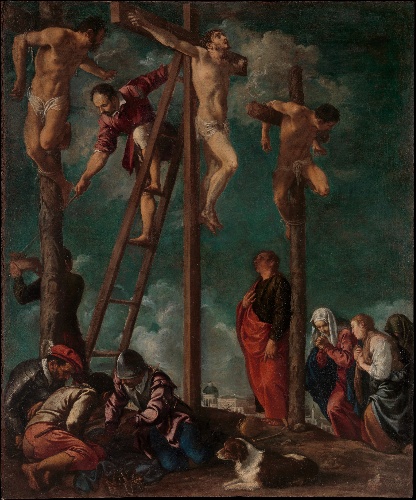
Title: The Crucifixion
Artist: Pedro Orrente
Artist bio: Spanish, Murcia 1580–1645 Valencia
Date: ca. 1625–30
Object type: Painting
Classification: Paintings
Medium: Oil on canvas
Dimensions: 48 3/4 × 40 1/2 in. (123.8 × 102.9 cm)
Department: European Paintings
Credit line: Purchase, Charles and Jessie Price and Fern and George Wachter Gifts, 2014
Accession year: 2014
Repository: Metropolitan Museum of Art, New York, NY
Tags: Men|Dogs|Christ|Saint John the Evangelist|Virgin Mary|Ladders|Crucifixion